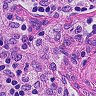
Metastatic tissue present: no